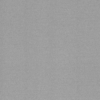
Label: dusty